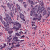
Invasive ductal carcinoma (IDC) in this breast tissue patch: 1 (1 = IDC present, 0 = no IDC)